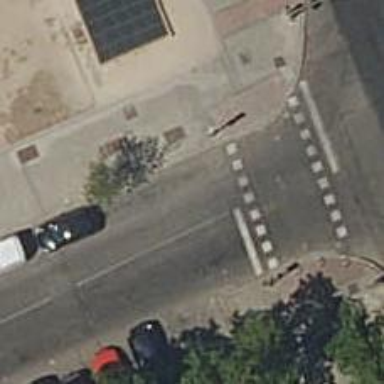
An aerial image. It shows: Sidewalk made of paving stones.